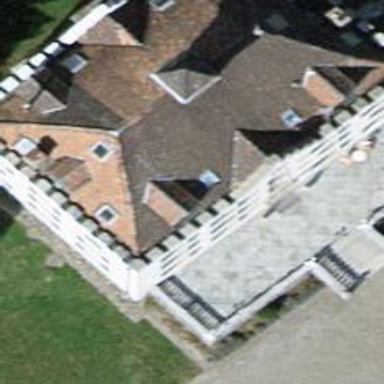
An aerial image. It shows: Stately castle with historic significance.